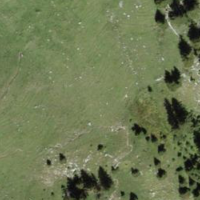
EUNIS habitat code: 23
Species observed at this site:
Campanula glomerata